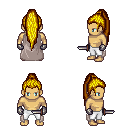
a pixel art fantasy rpg character, male body template, human, tanned skin, gray cape, white pants, blonde extra-long topknot hairstyle, metal gloves, dagger, four views (front, back, left, right), 2x2 character sprite sheet, small pixel art, hard edges, no anti-aliasing